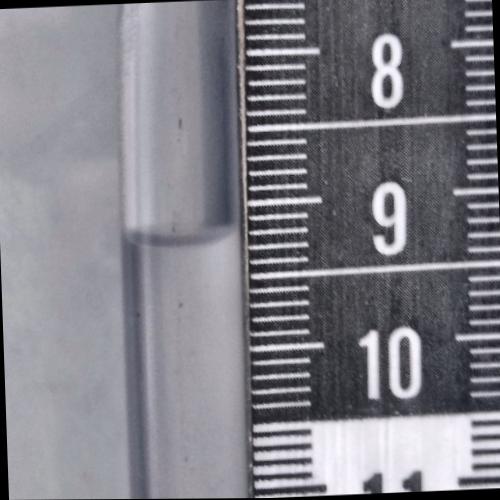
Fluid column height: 9.2 cm